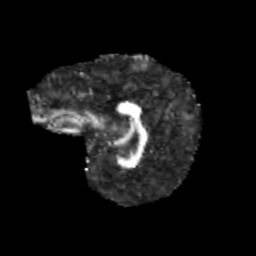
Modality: FA
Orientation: sagittal
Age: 11
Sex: female
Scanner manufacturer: siemens
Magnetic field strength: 3 T
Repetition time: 3.8 s
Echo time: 0.07 s